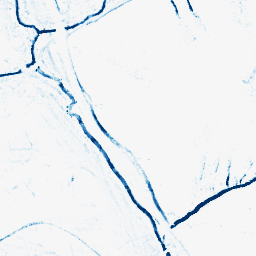
Category: morphological
Decomposition family: morphological_ellipse
Decomposition parameters: operation: closing
width: 5
height: 5
Upsampling method: sinc_hamming
Upsampling parameters: scale: 2
kernel_size: 16
Upsampling scale: 2